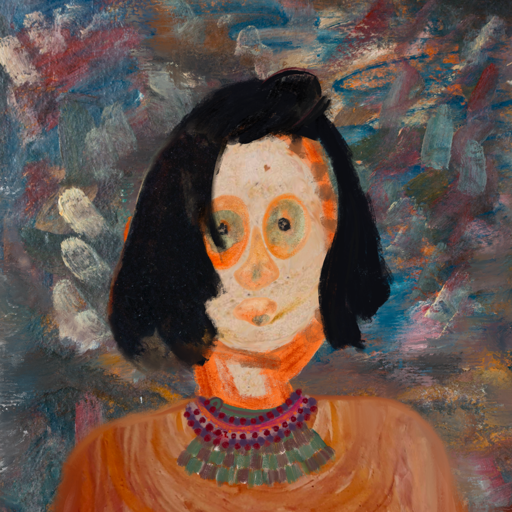
Background: Boggyland, Head And Neck Front: Rupkatha, Face Front: Childish, Bust: Pious_Lady, Hair Front: Mosgoul, Head Accessory: Blank, Second Necklace: After_Raid, Necklace: Roy_Bahadur, Baby: Blank